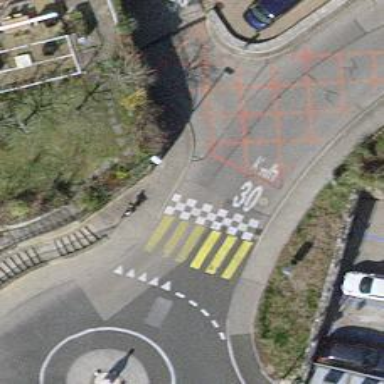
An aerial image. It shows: Zebra crossing on the road.